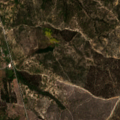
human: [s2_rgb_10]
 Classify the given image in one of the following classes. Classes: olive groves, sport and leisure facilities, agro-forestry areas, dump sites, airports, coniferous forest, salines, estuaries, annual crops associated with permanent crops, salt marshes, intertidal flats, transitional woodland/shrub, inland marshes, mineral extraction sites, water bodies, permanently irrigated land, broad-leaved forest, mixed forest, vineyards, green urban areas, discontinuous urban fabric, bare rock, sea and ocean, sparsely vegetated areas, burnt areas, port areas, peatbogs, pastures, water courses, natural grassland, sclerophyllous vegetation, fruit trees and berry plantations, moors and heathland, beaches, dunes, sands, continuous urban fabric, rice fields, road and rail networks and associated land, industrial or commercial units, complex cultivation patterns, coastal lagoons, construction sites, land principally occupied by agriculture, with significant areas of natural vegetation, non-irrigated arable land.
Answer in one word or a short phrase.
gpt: olive groves, land principally occupied by agriculture, with significant areas of natural vegetation, broad-leaved forest, transitional woodland/shrub